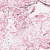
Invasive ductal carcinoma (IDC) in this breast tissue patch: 0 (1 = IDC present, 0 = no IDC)